The image shows the envelope spectrum of a rolling-element bearing's vibration signal, with the characteristic fault frequencies (BPFO outer race, BPFI inner race, BSF ball, FTF cage) marked as reference lines. Based on the visible evidence, which condition applies: normal, inner_race, outer_race, ball?
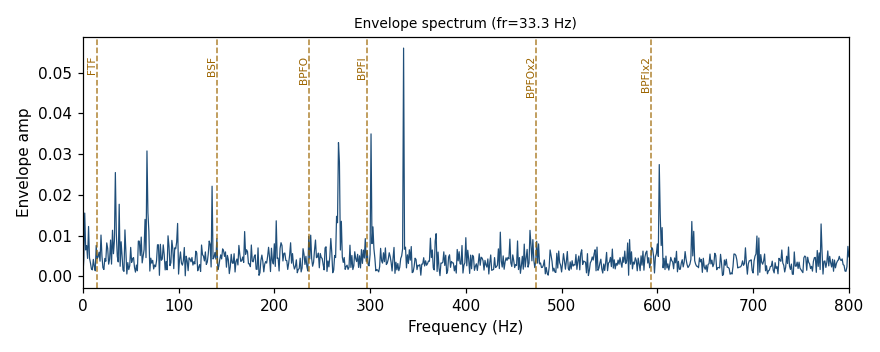
Answer: inner_race